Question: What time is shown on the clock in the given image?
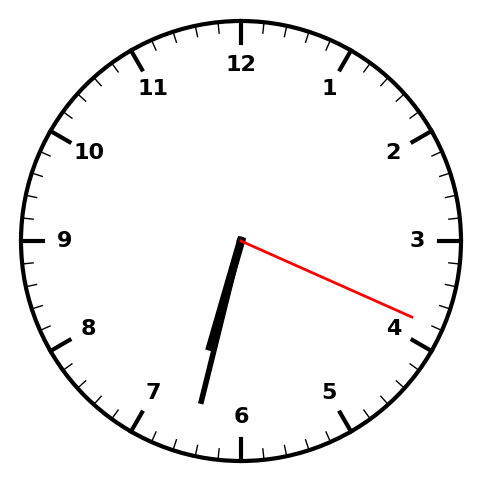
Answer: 06:32:19